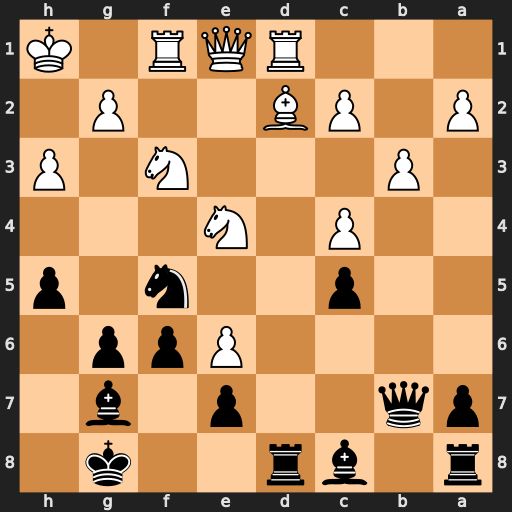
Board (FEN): r1br2k1/pq2p1b1/4Ppp1/2p2n1p/2P1N3/1P3N1P/P1PB2P1/3RQR1K
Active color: b
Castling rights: -
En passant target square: -
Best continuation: Qxe4 Qxe4 Ng3+ Kg1 Nxe4